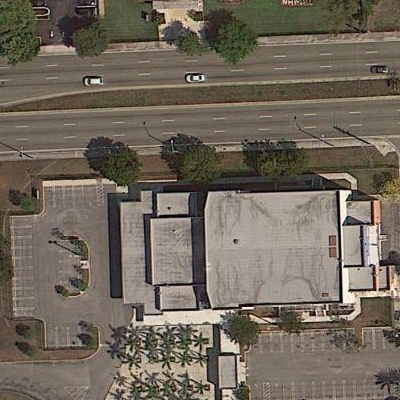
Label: Industry